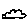
Label: cloud